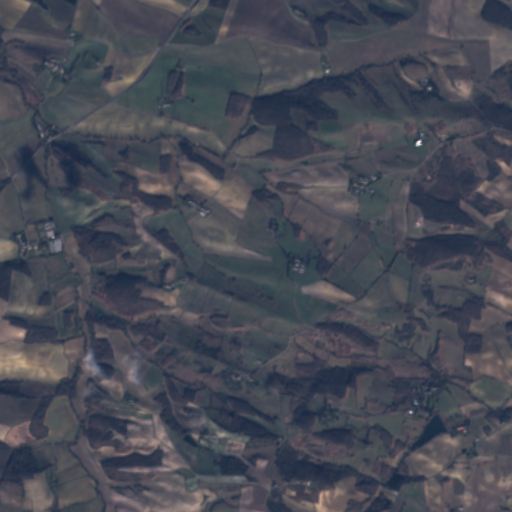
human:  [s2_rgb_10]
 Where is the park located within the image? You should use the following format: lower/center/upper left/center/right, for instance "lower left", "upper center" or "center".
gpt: The park is located in the upper left of the image.
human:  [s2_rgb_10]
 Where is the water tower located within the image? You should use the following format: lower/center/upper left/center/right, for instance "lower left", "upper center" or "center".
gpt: The water tower is located in the upper left of the image.
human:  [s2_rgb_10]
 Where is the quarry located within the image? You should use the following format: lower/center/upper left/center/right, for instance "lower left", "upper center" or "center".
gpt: There is no quarry in the image.